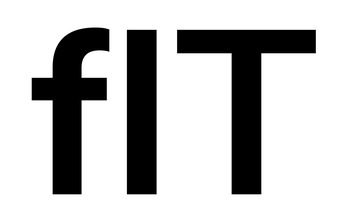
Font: InstrumentSans_SemiBold